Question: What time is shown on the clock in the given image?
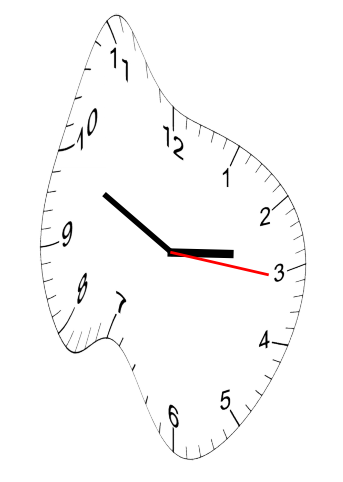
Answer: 02:49:16